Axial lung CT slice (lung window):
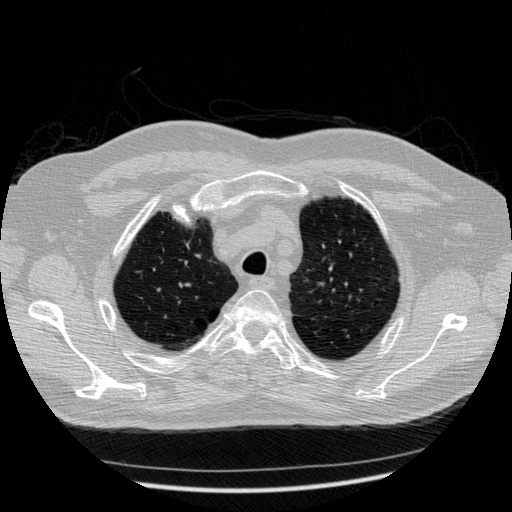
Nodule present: no